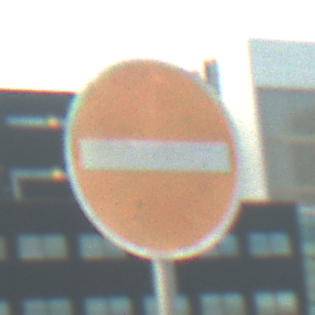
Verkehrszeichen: VerbotDerEinfahrt
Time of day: MorningAfternoon
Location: Outdoor (Urban)
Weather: PartlyCloudy
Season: NotSpecified
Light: Natural